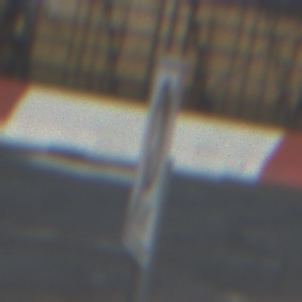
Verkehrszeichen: EndeFussgaengerzone
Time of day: MorningAfternoon
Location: Outdoor (RoadRail)
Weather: PartlyCloudy
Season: NotSpecified
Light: Natural